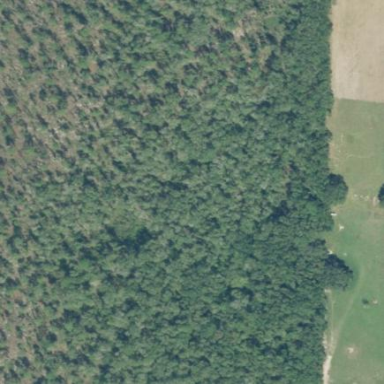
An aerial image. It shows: Needle-leaved woodland.